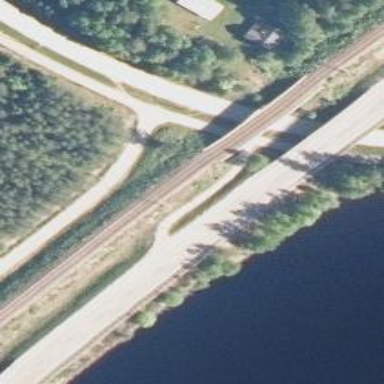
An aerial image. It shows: Continuous rail for railway.